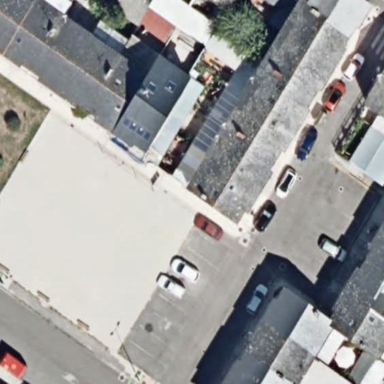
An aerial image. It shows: Paved parking surface with parking spaces available.